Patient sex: M
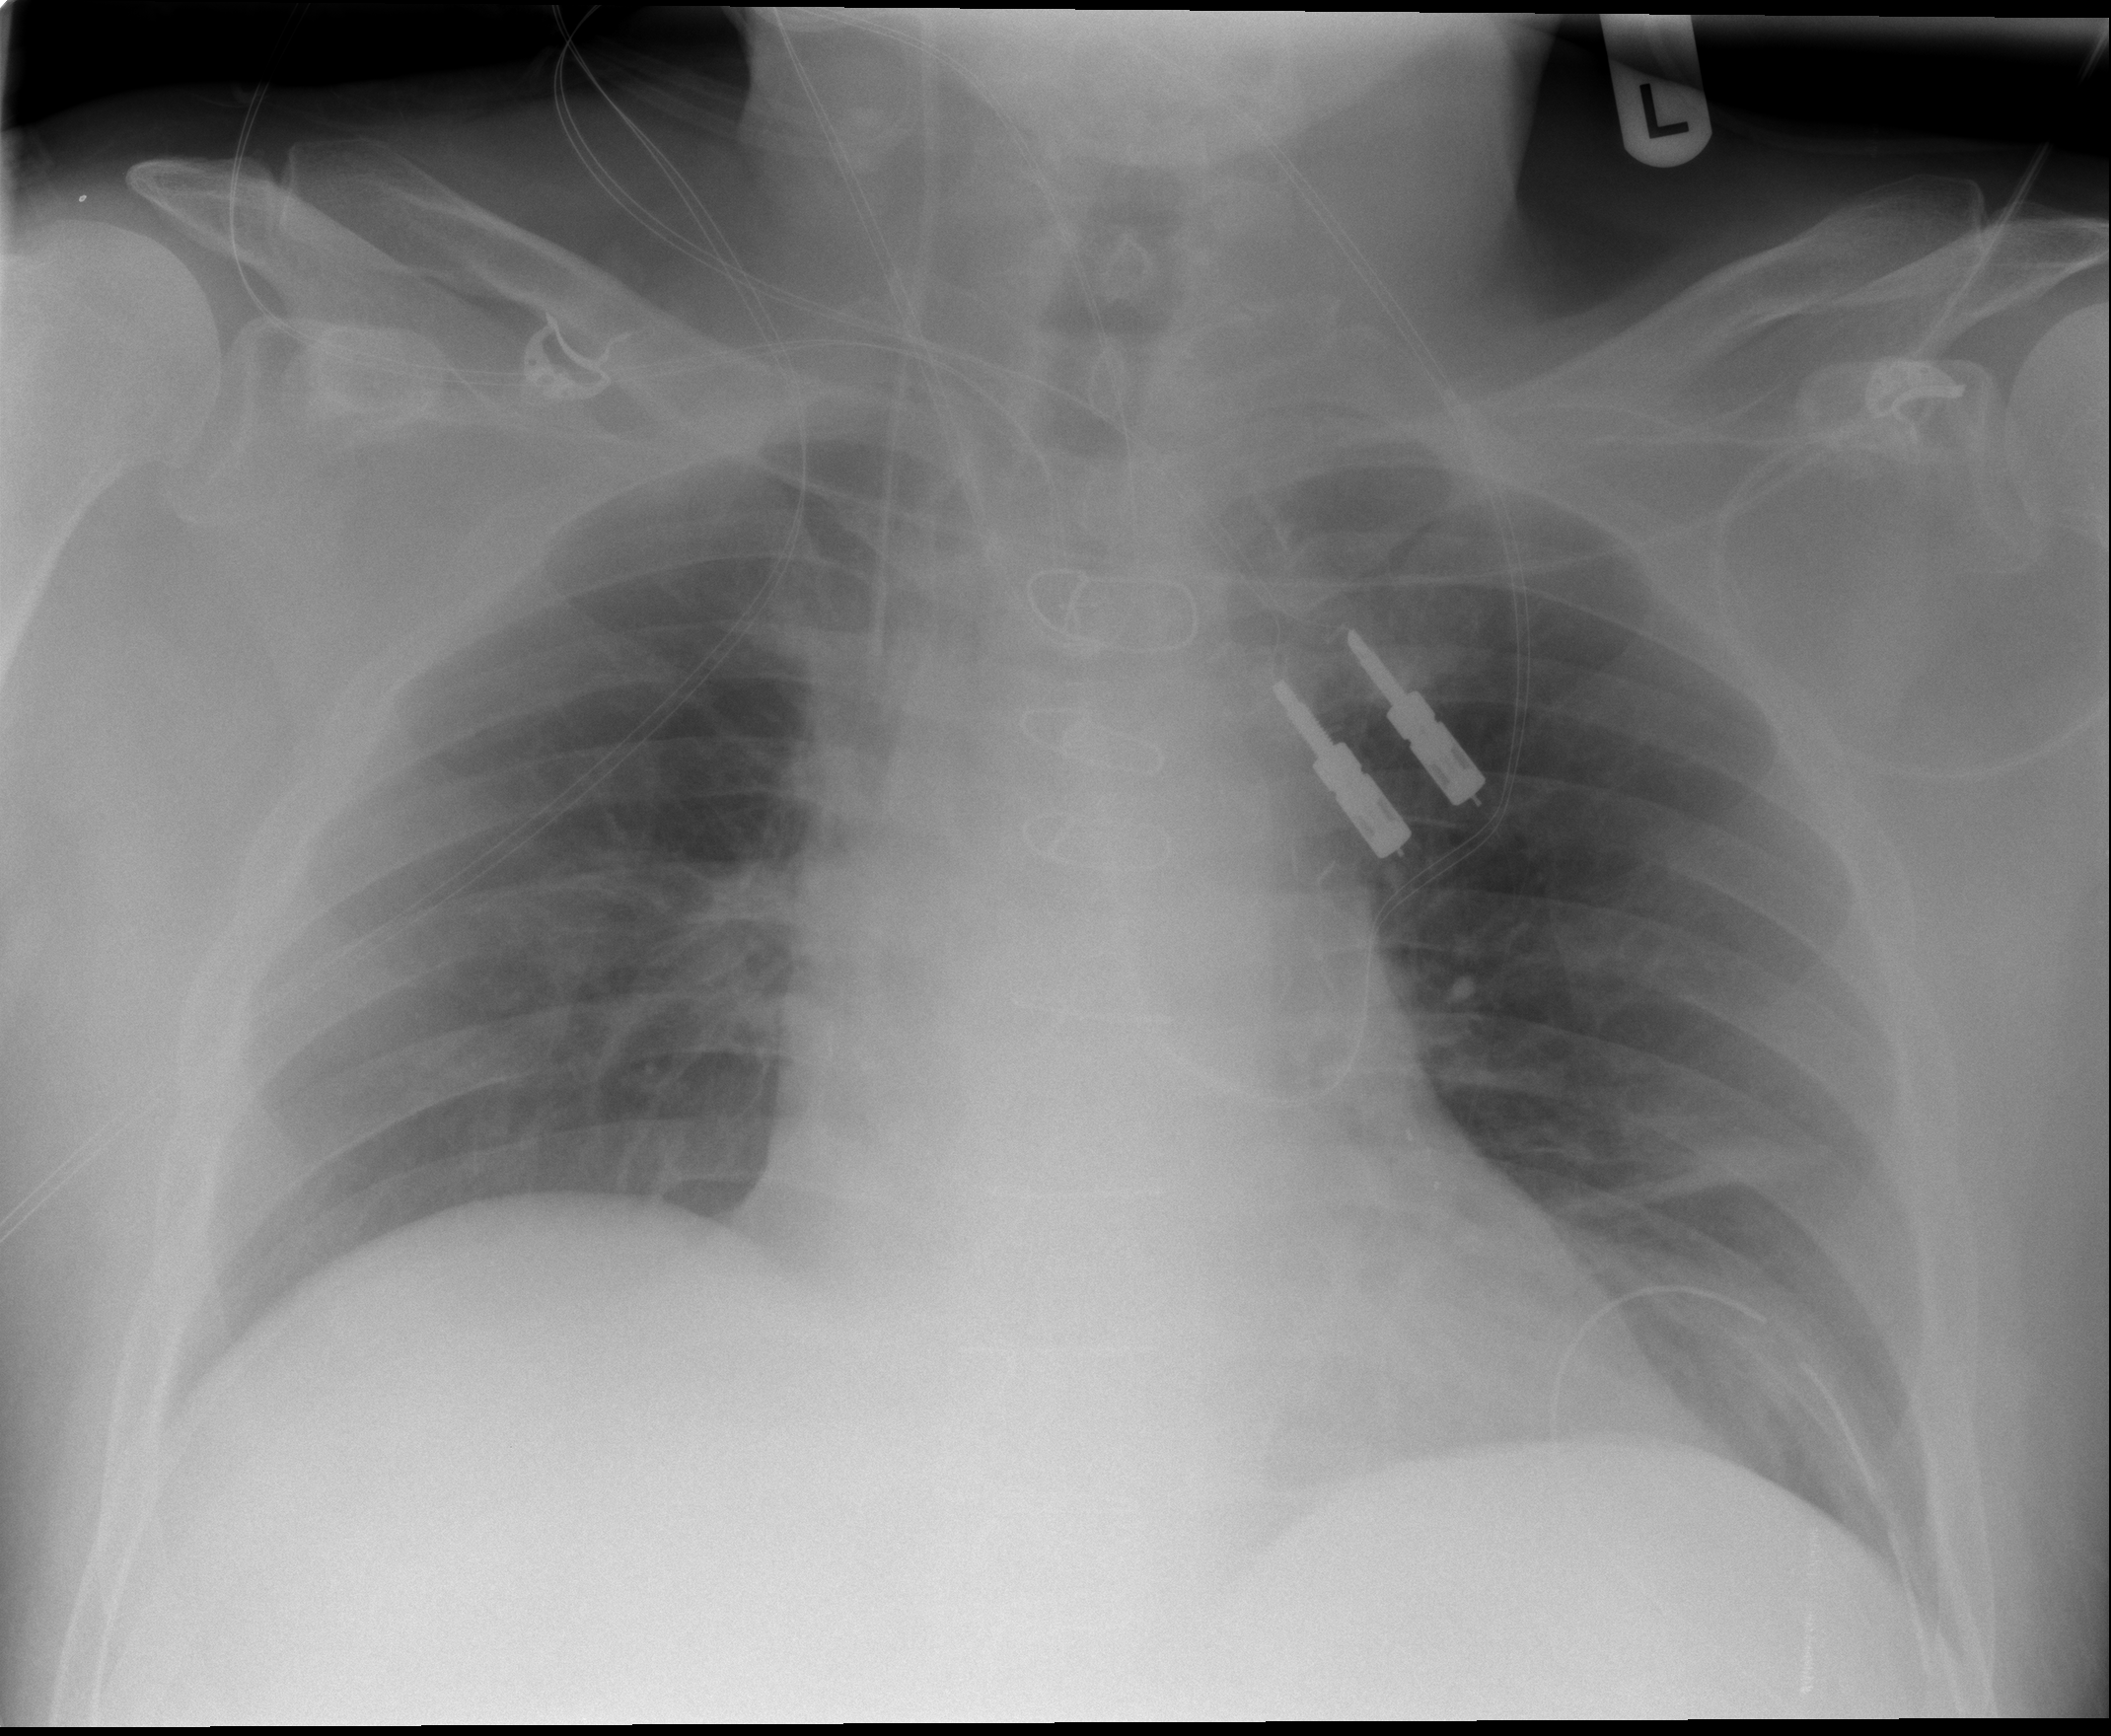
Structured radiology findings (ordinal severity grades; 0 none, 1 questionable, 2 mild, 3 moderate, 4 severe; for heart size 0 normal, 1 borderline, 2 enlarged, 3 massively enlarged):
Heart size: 0
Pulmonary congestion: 0
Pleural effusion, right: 0
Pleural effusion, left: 0
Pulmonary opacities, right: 0
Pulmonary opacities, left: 0
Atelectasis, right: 0
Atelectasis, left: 2